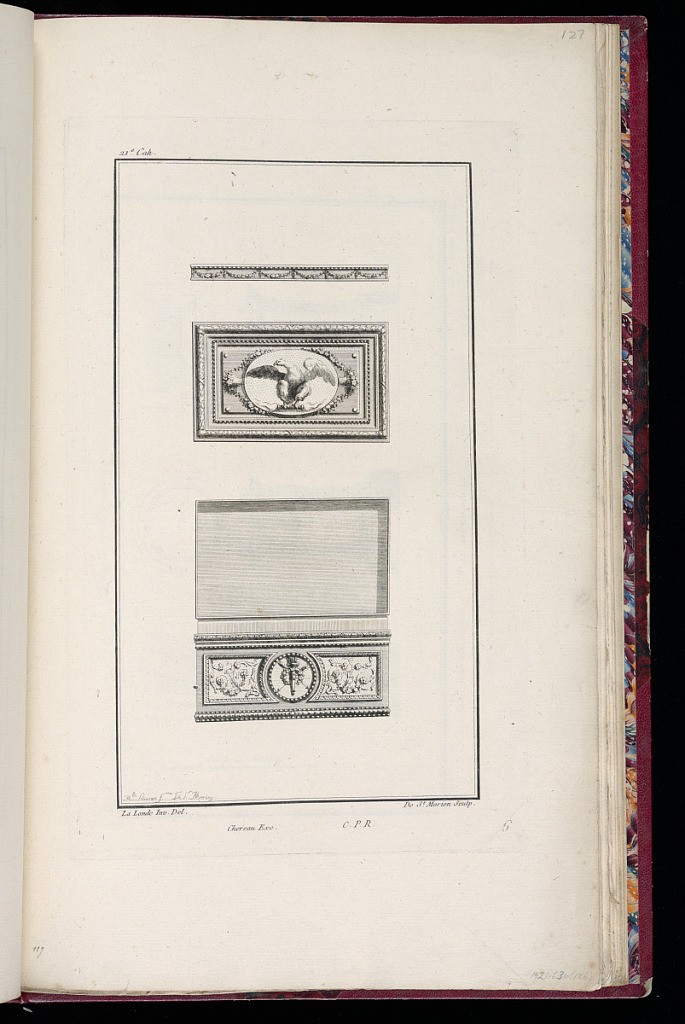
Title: Box or Snuffbox Design
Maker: Richard de Lalonde, French, active 1780–96
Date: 1775-1788
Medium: Etching on off-white laid paper
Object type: Print
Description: Design for a rectangular box or snuffbox showing, from top to bottom, the elevation of the lid, with bead course and draped floral garland; a top view of the lid, featuring an oval rondel of an eagle surrounded by floral garlands emerging from a basket at either end; and an elevation of the box with lid open at the hinge, decorated with a quiver in a central rondel, framed by a bead course, and with scrolling acanthus leaf ornamentation on either side. The plate is signed and numbered; the signature also includes that of Angélique Gabrielle Sélincart, the wife of de St. Morien.